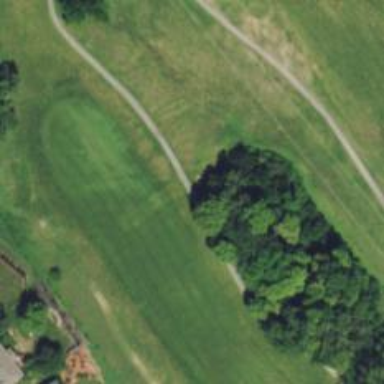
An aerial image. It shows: Path for both road and golf.